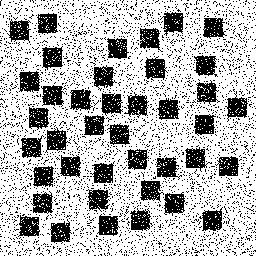
Squares: 40
Triangles: 0
Stars: 0
Total shapes: 40